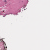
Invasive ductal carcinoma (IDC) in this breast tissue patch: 0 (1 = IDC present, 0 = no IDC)